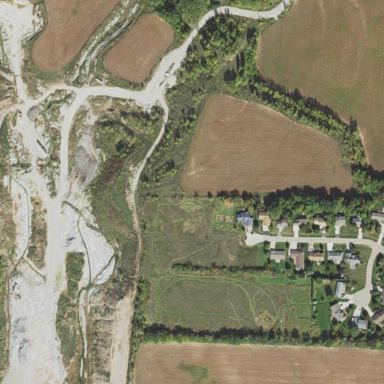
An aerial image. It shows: Quarry area.